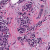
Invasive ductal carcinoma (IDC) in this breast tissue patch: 1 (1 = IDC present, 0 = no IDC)